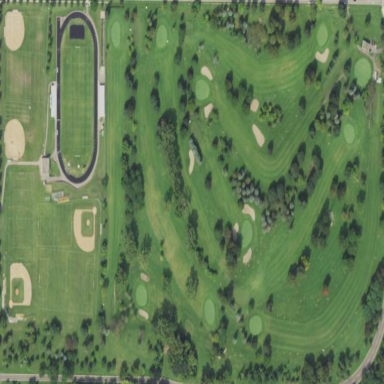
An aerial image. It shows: Golf course surrounded by greenery.